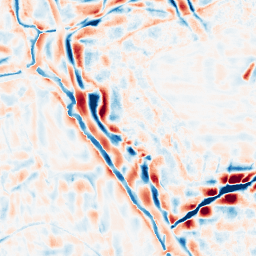
Category: wavelet
Decomposition family: wavelet_dwt
Decomposition parameters: wavelet: sym4
level: 4
Upsampling method: edge_directed
Upsampling parameters: scale: 2
Upsampling scale: 2